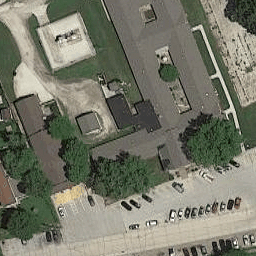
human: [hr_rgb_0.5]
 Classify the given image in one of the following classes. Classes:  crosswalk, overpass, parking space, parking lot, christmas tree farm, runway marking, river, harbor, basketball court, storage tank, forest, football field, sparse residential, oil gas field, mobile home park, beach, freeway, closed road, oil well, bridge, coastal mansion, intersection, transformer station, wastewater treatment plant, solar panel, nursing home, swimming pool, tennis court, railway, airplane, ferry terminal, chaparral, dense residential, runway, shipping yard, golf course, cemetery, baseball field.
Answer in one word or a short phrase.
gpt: nursing home